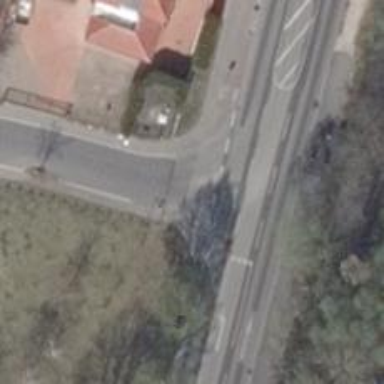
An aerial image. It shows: Residential road with asphalt surface.